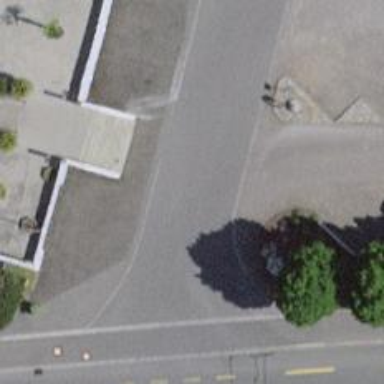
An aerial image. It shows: Smooth asphalt road in residential area.